Field crop: maize
Growth stage: 2
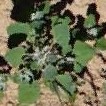
Species: chenopodium